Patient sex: M
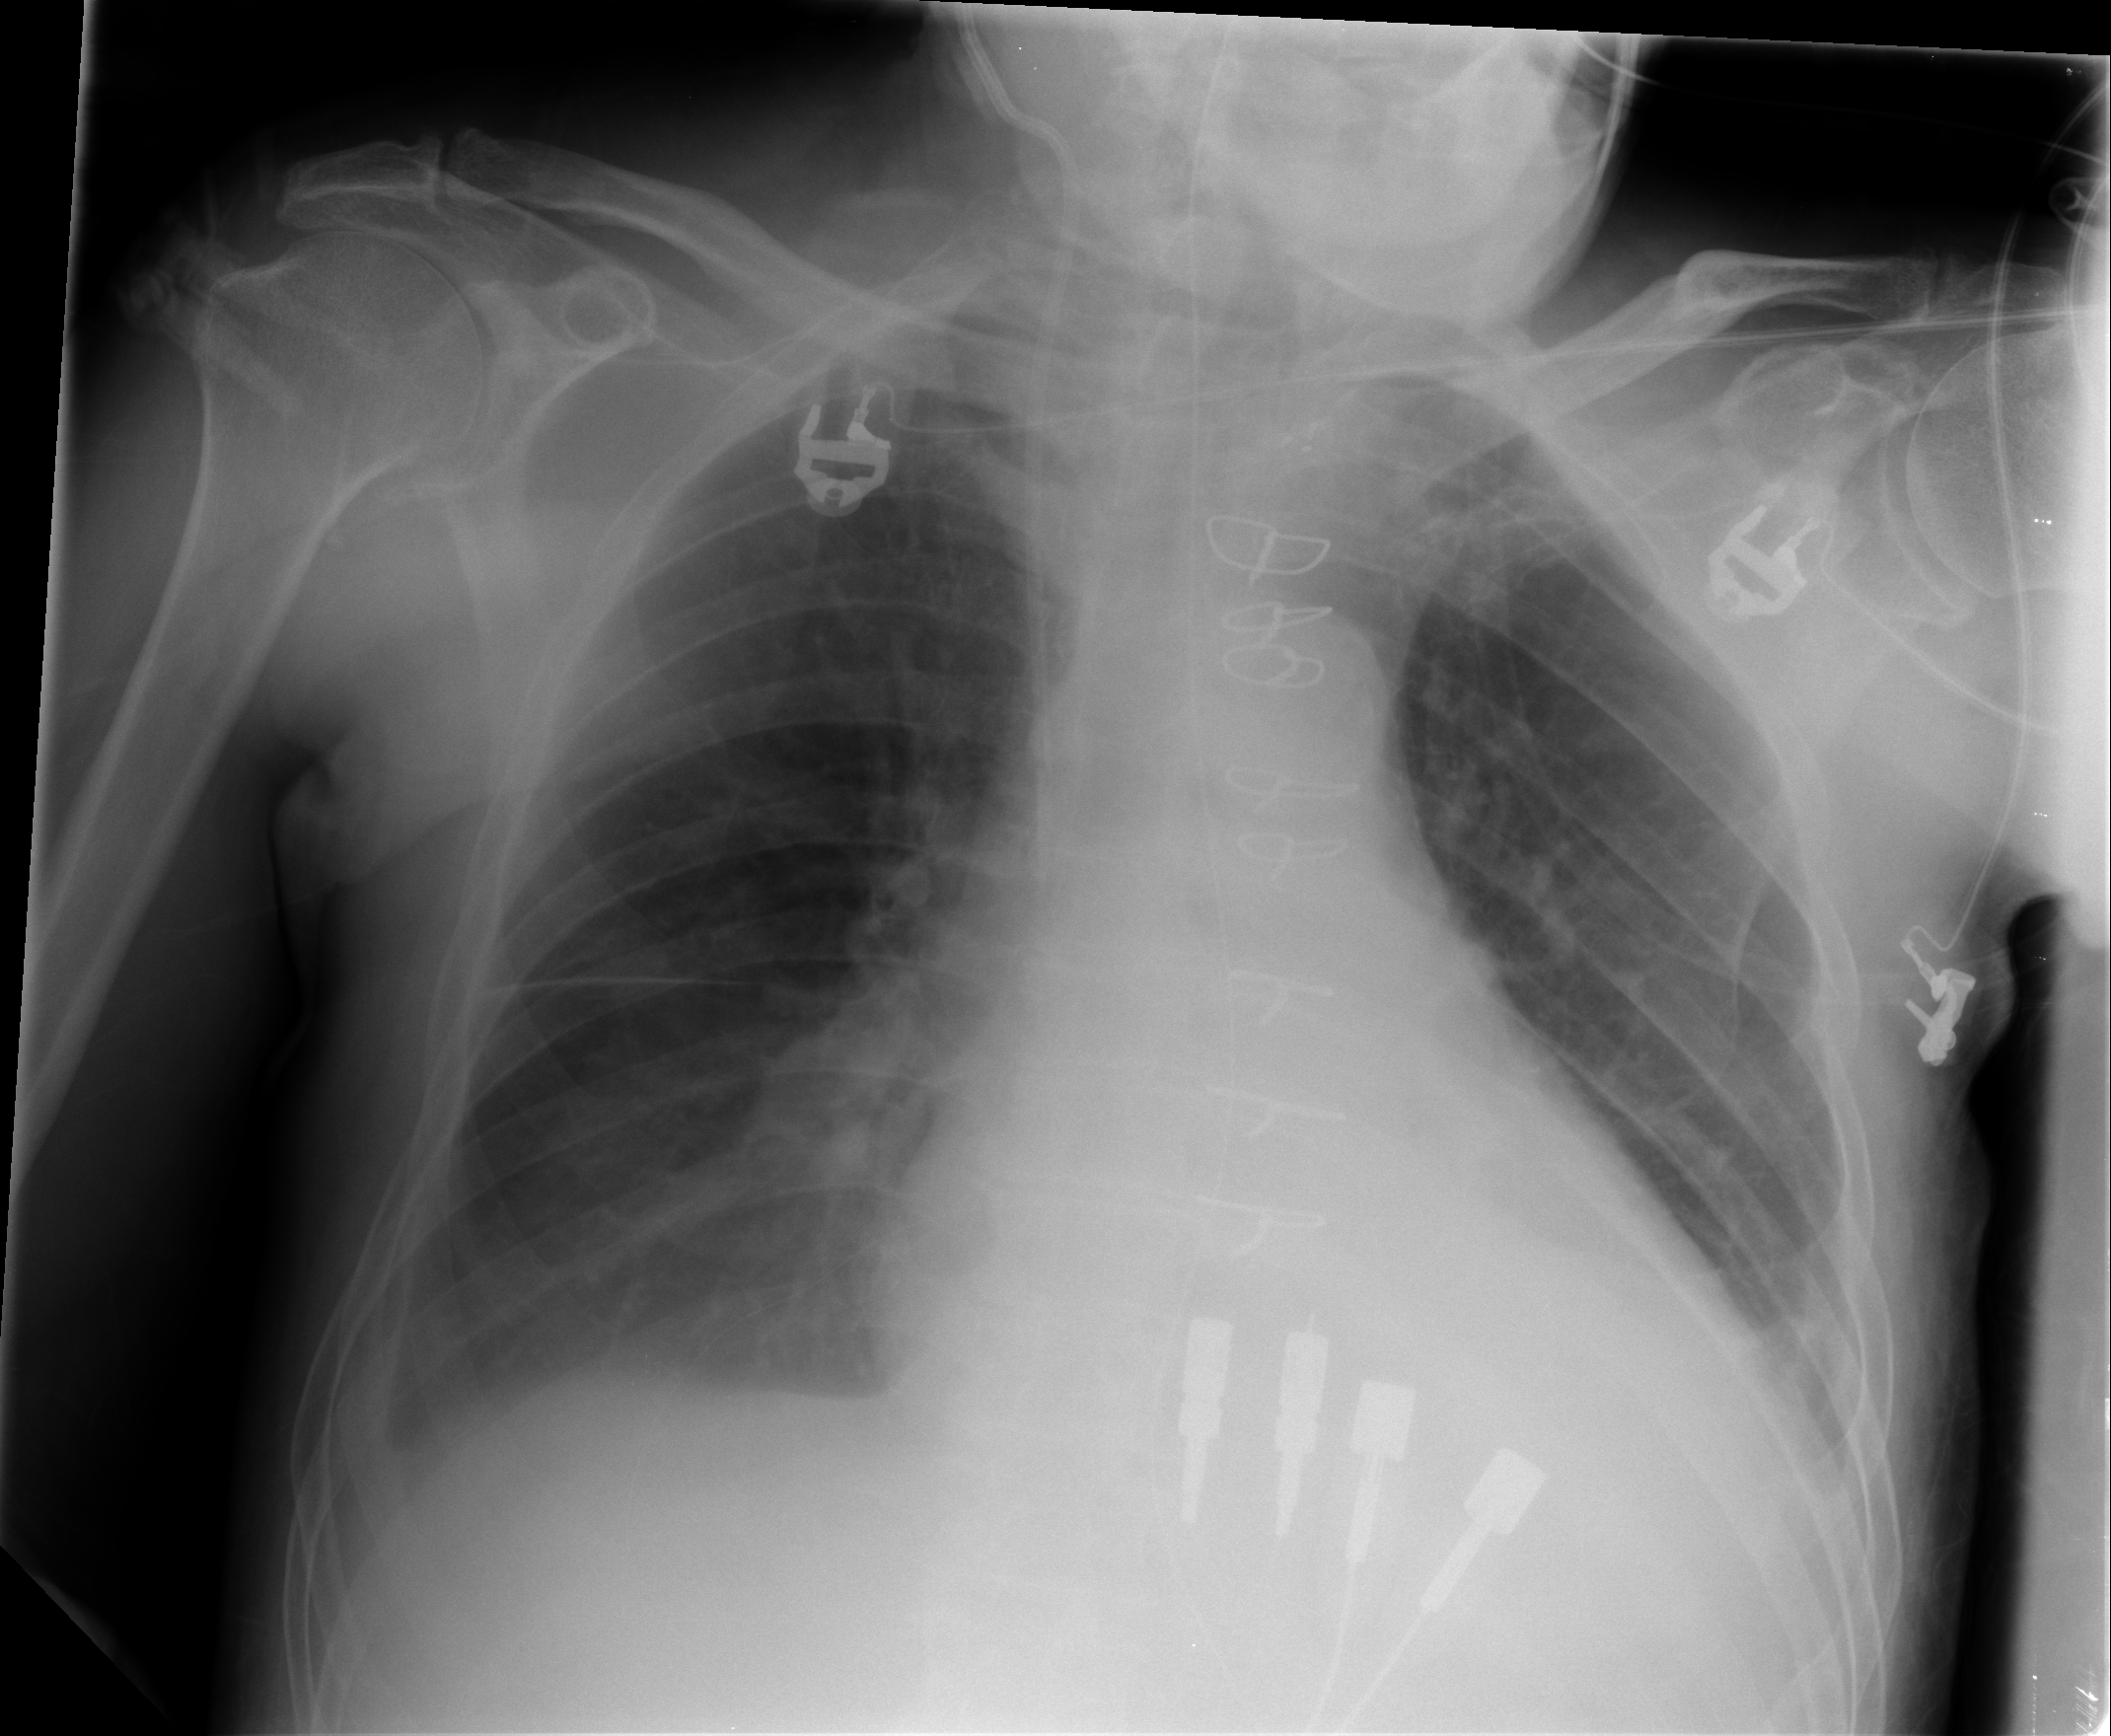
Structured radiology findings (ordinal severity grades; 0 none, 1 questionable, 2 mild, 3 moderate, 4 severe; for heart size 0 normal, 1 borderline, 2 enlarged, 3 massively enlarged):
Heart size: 2
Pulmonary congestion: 0
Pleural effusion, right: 2
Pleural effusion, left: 1
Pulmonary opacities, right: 0
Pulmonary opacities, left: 0
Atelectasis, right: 2
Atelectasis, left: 2